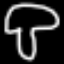
Label: mushroom